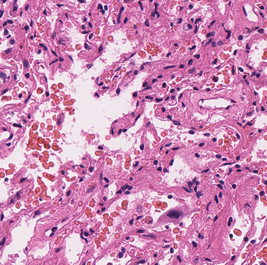
Tumor epithelial tissue: no
Tumor-associated stroma tissue: no
Normal tissue: yes